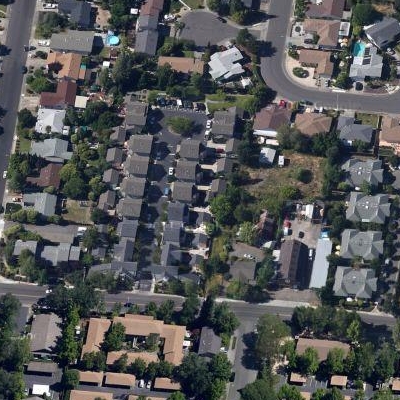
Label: Resident